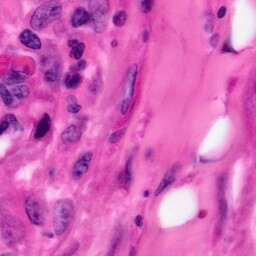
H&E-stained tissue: Pancreatic